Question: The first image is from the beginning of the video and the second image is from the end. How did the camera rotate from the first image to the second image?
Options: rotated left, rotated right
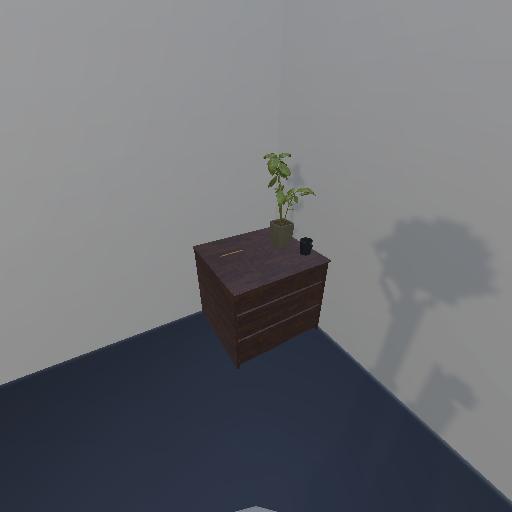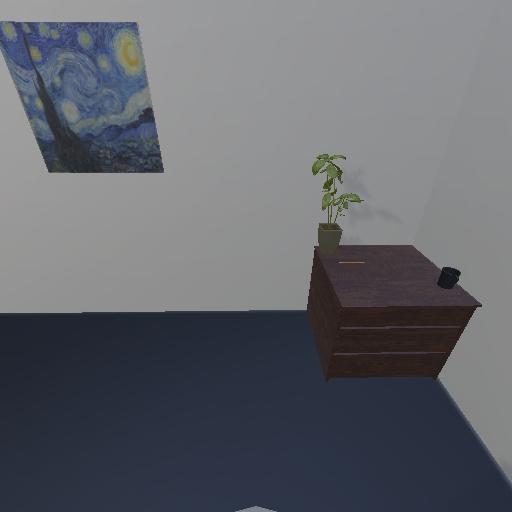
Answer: rotated left